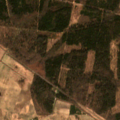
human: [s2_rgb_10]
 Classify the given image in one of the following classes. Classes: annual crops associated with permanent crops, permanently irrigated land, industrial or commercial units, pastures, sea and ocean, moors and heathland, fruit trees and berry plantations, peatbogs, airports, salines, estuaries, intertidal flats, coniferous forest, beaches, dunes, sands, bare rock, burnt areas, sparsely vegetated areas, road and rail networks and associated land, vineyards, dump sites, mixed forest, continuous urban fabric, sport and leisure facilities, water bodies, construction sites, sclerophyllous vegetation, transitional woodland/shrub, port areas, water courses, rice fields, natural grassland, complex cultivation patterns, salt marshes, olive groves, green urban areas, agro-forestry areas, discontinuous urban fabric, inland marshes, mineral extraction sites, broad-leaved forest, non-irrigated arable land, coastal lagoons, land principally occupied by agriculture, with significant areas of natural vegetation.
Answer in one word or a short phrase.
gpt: discontinuous urban fabric, non-irrigated arable land, coniferous forest, mixed forest, transitional woodland/shrub